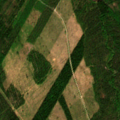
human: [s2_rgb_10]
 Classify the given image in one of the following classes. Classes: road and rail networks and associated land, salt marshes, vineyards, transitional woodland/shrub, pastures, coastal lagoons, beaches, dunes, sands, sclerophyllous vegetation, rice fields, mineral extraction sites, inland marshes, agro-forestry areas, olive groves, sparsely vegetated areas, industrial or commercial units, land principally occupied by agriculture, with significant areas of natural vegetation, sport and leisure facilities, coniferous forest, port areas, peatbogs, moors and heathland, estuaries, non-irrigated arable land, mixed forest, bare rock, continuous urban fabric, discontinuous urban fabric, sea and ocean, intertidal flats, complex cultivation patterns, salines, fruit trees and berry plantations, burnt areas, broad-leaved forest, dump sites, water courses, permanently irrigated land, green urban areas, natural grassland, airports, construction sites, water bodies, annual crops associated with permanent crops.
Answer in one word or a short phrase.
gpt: mixed forest, transitional woodland/shrub